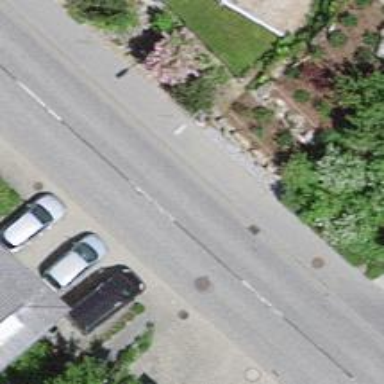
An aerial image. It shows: Smooth asphalt road in residential area.